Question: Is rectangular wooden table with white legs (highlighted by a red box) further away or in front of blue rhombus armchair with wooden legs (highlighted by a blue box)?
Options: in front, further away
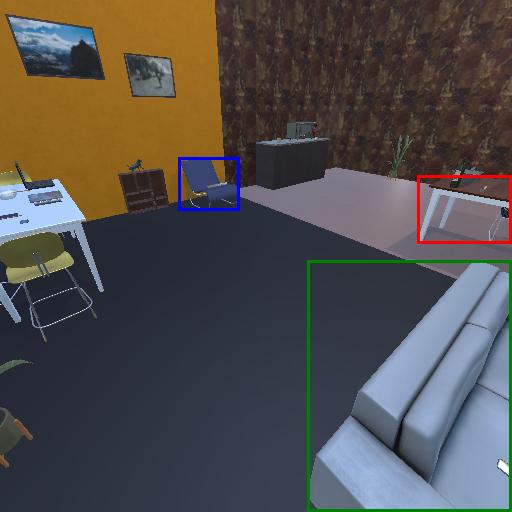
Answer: in front